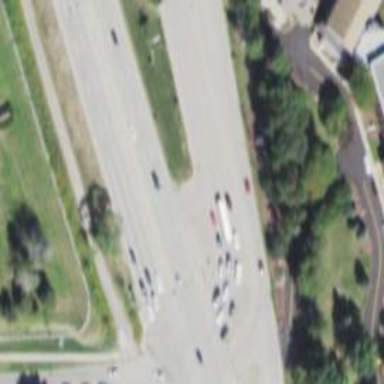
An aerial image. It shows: Tertiary link road with asphalt surface.